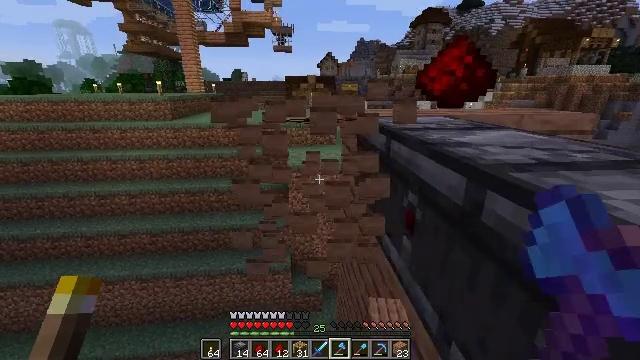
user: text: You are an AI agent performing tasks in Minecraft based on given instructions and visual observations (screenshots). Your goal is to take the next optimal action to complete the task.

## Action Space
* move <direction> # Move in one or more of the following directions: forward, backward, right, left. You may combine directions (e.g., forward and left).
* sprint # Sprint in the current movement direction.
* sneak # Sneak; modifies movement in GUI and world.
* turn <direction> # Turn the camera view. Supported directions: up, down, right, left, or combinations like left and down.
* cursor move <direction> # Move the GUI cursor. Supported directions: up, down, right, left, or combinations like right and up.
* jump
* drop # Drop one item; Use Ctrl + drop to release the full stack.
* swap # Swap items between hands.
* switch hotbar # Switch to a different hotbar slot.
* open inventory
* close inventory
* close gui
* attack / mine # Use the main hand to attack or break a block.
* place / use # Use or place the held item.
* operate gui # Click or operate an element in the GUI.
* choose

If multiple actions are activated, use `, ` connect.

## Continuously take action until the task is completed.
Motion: motion action
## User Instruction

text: Attack the jungle planks to collect them.
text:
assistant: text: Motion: sneak, attack / mine